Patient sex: F
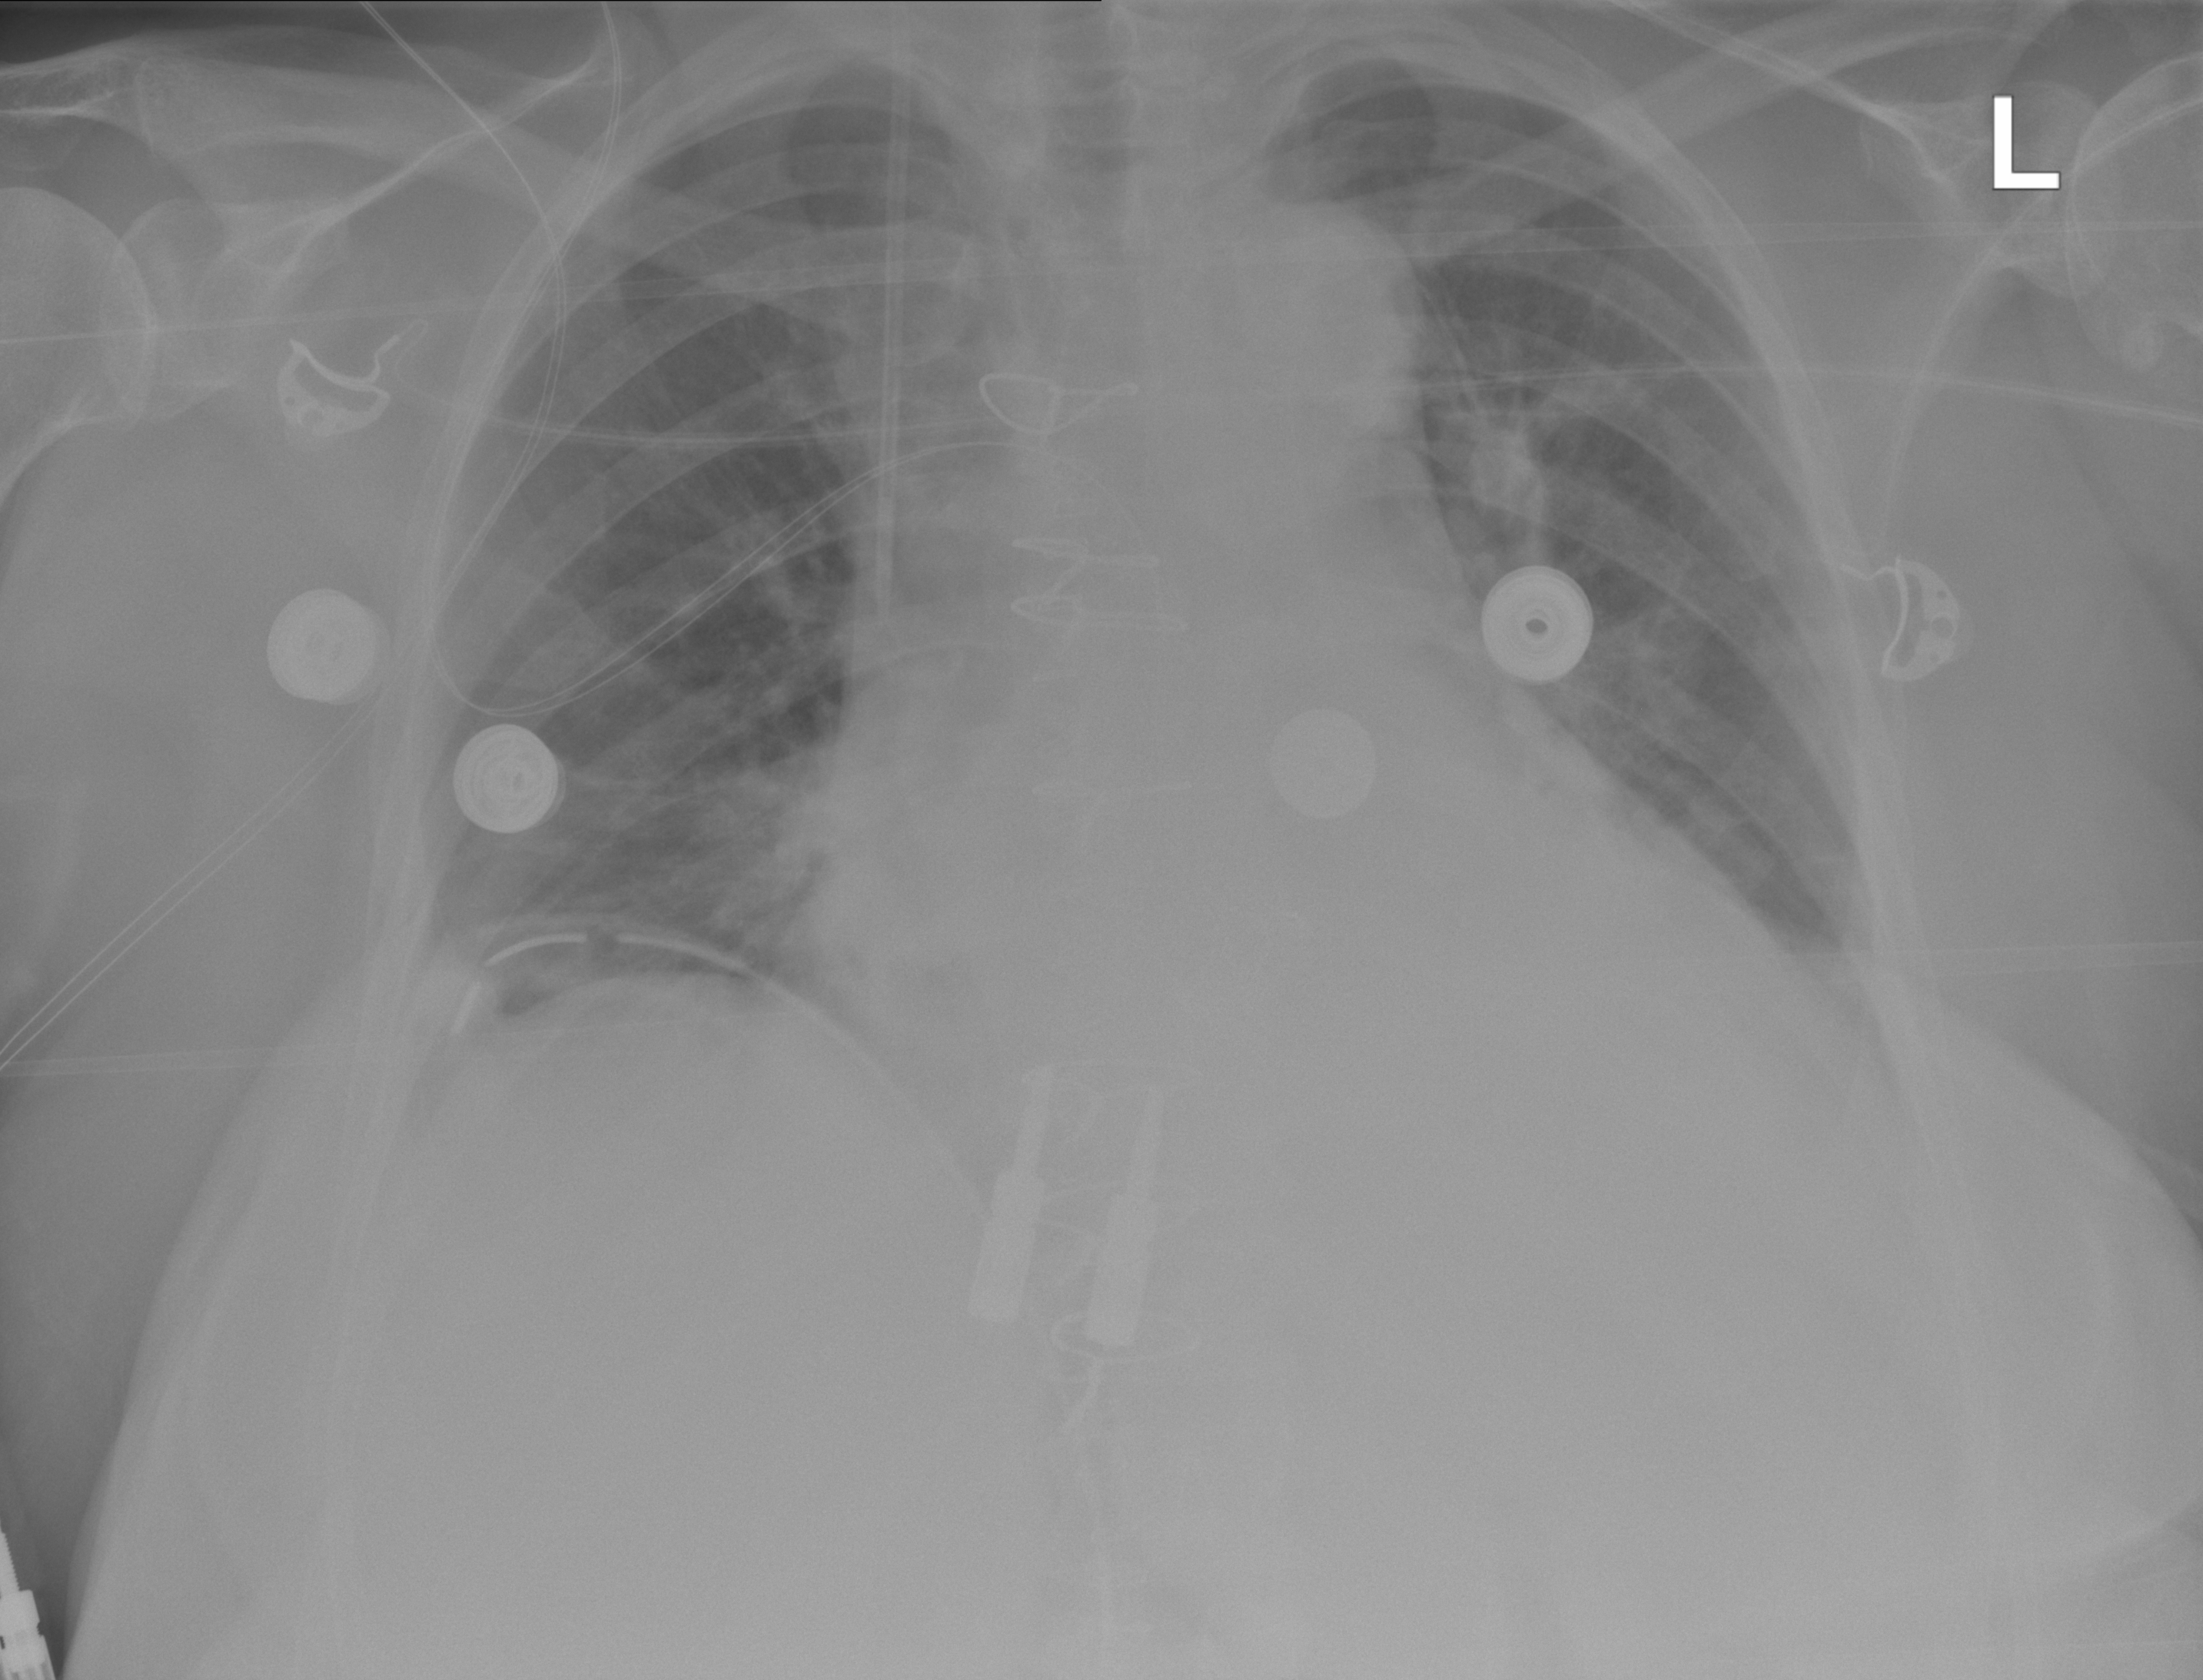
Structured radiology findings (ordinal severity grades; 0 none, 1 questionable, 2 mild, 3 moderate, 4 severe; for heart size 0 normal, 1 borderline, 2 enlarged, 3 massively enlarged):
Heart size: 2
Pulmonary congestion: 0
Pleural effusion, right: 1
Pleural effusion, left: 0
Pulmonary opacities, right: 0
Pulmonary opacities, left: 0
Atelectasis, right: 2
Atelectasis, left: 0